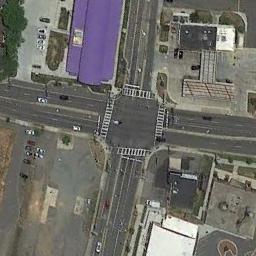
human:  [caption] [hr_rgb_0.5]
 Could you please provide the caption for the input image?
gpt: An intersection with normal traffic is between some buildings and clearings .

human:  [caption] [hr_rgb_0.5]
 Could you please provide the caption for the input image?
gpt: There are several moving vehicles on the road at the intersection, There are many buildings and some trees around the intersection, And many cars are parked in the open space beside the intersection .

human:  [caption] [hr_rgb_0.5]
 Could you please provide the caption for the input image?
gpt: There are many cars at the intersection .

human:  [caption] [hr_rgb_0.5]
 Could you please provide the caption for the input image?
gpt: An intersection beside a purple building .

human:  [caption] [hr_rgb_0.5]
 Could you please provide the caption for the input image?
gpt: There is a blue building at the top left corner of the intersection .